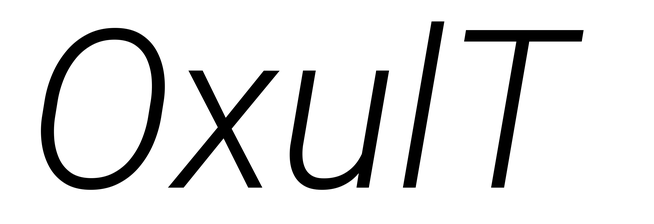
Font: Roboto-Italic_Light_Italic